Field crop: maize
Growth stage: 2
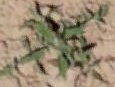
Species: atriplex